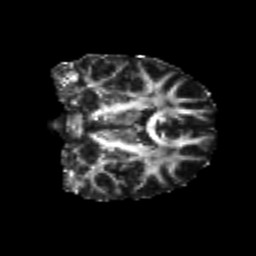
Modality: FA
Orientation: coronal
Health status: healthy
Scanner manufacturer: philips
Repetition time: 7.388 s
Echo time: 0.08599 s